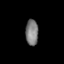
Tissue: skin
Cell type: Epithelial cells
Senescence score: 0.8602
Nuclear area (px): 324
Mean DAPI intensity: 123.605